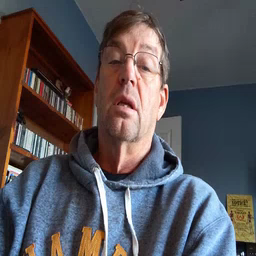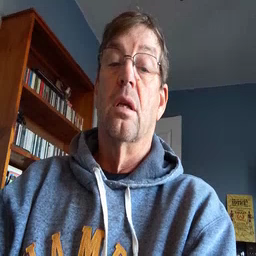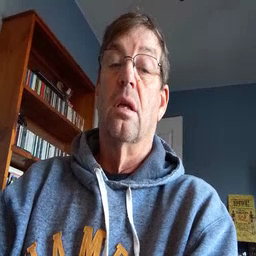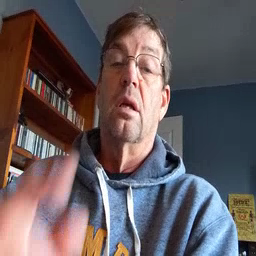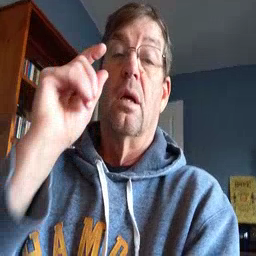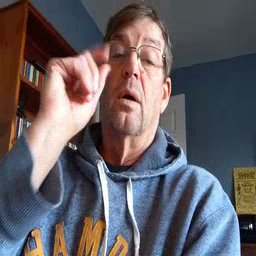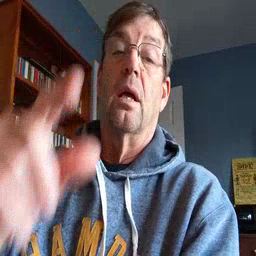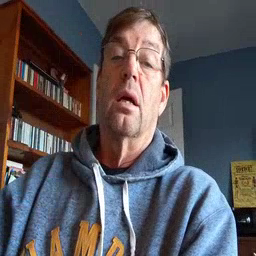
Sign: awake